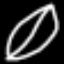
Label: leaf